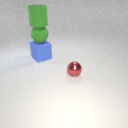
large blue rubber cube to the left of small red metal sphere